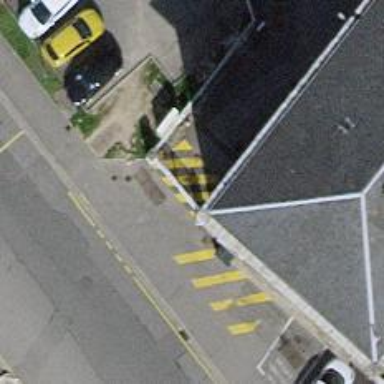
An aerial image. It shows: Beige telecom street cabinet. It is utility structure for the telecom network.